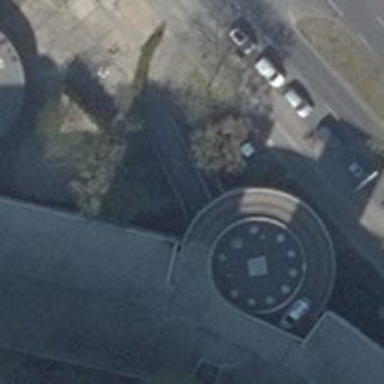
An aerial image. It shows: Parking entrance.